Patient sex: M
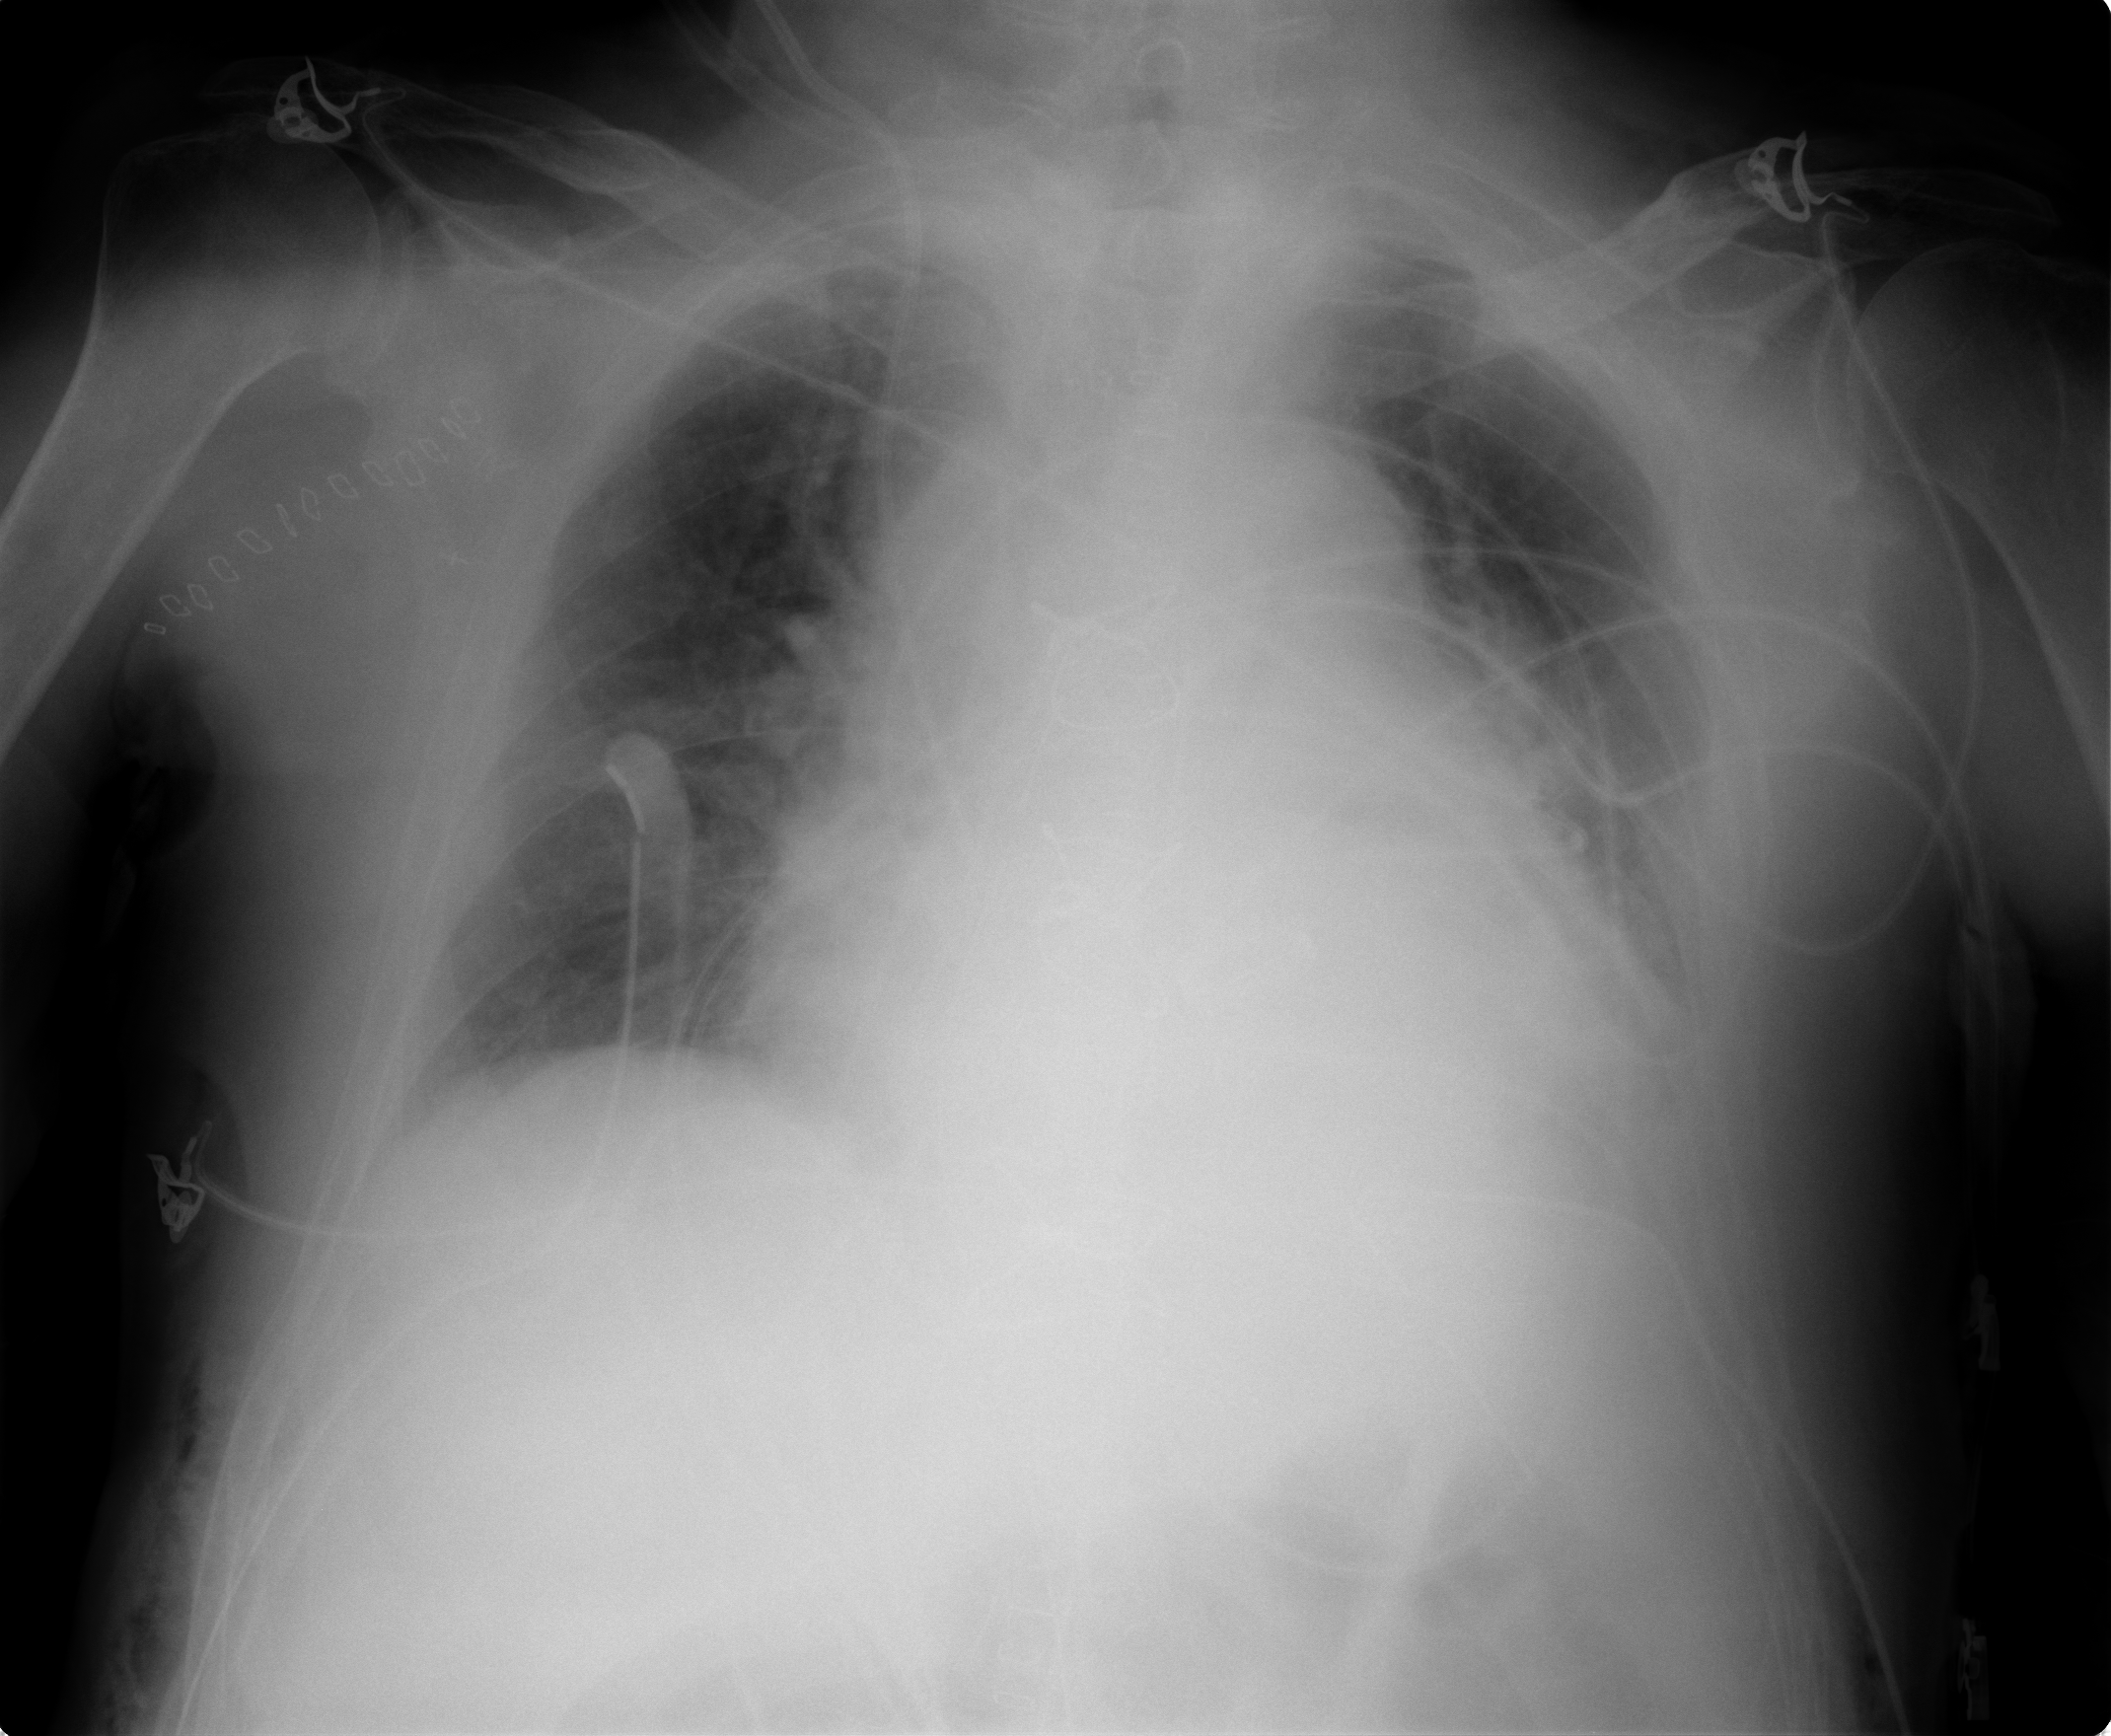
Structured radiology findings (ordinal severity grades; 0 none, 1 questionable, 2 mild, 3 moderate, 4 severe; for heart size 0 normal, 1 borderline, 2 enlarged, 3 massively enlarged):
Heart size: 2
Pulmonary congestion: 2
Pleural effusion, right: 0
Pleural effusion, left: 2
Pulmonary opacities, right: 0
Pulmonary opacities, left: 0
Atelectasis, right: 0
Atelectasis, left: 2